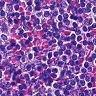
Metastatic tissue present: no